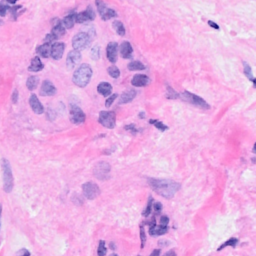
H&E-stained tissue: Breast